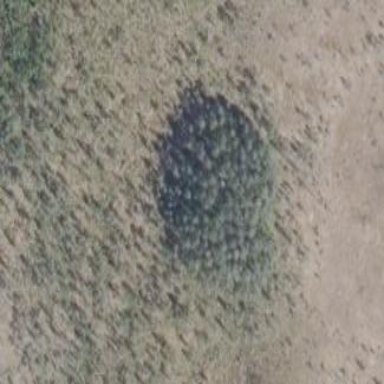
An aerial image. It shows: Woodland with needle-leaved trees.